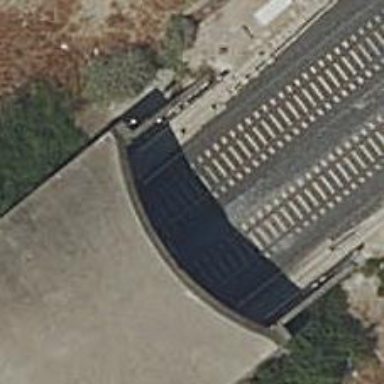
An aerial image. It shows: Railway track with contact line for electrification.